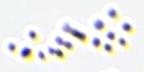
Label: Phaeocystis